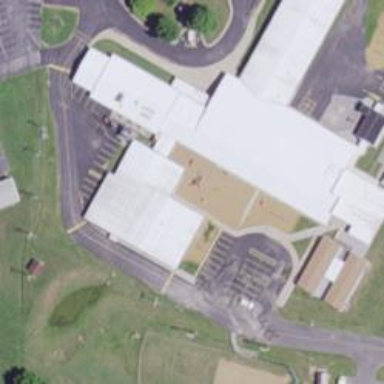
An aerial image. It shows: School building.